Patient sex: M
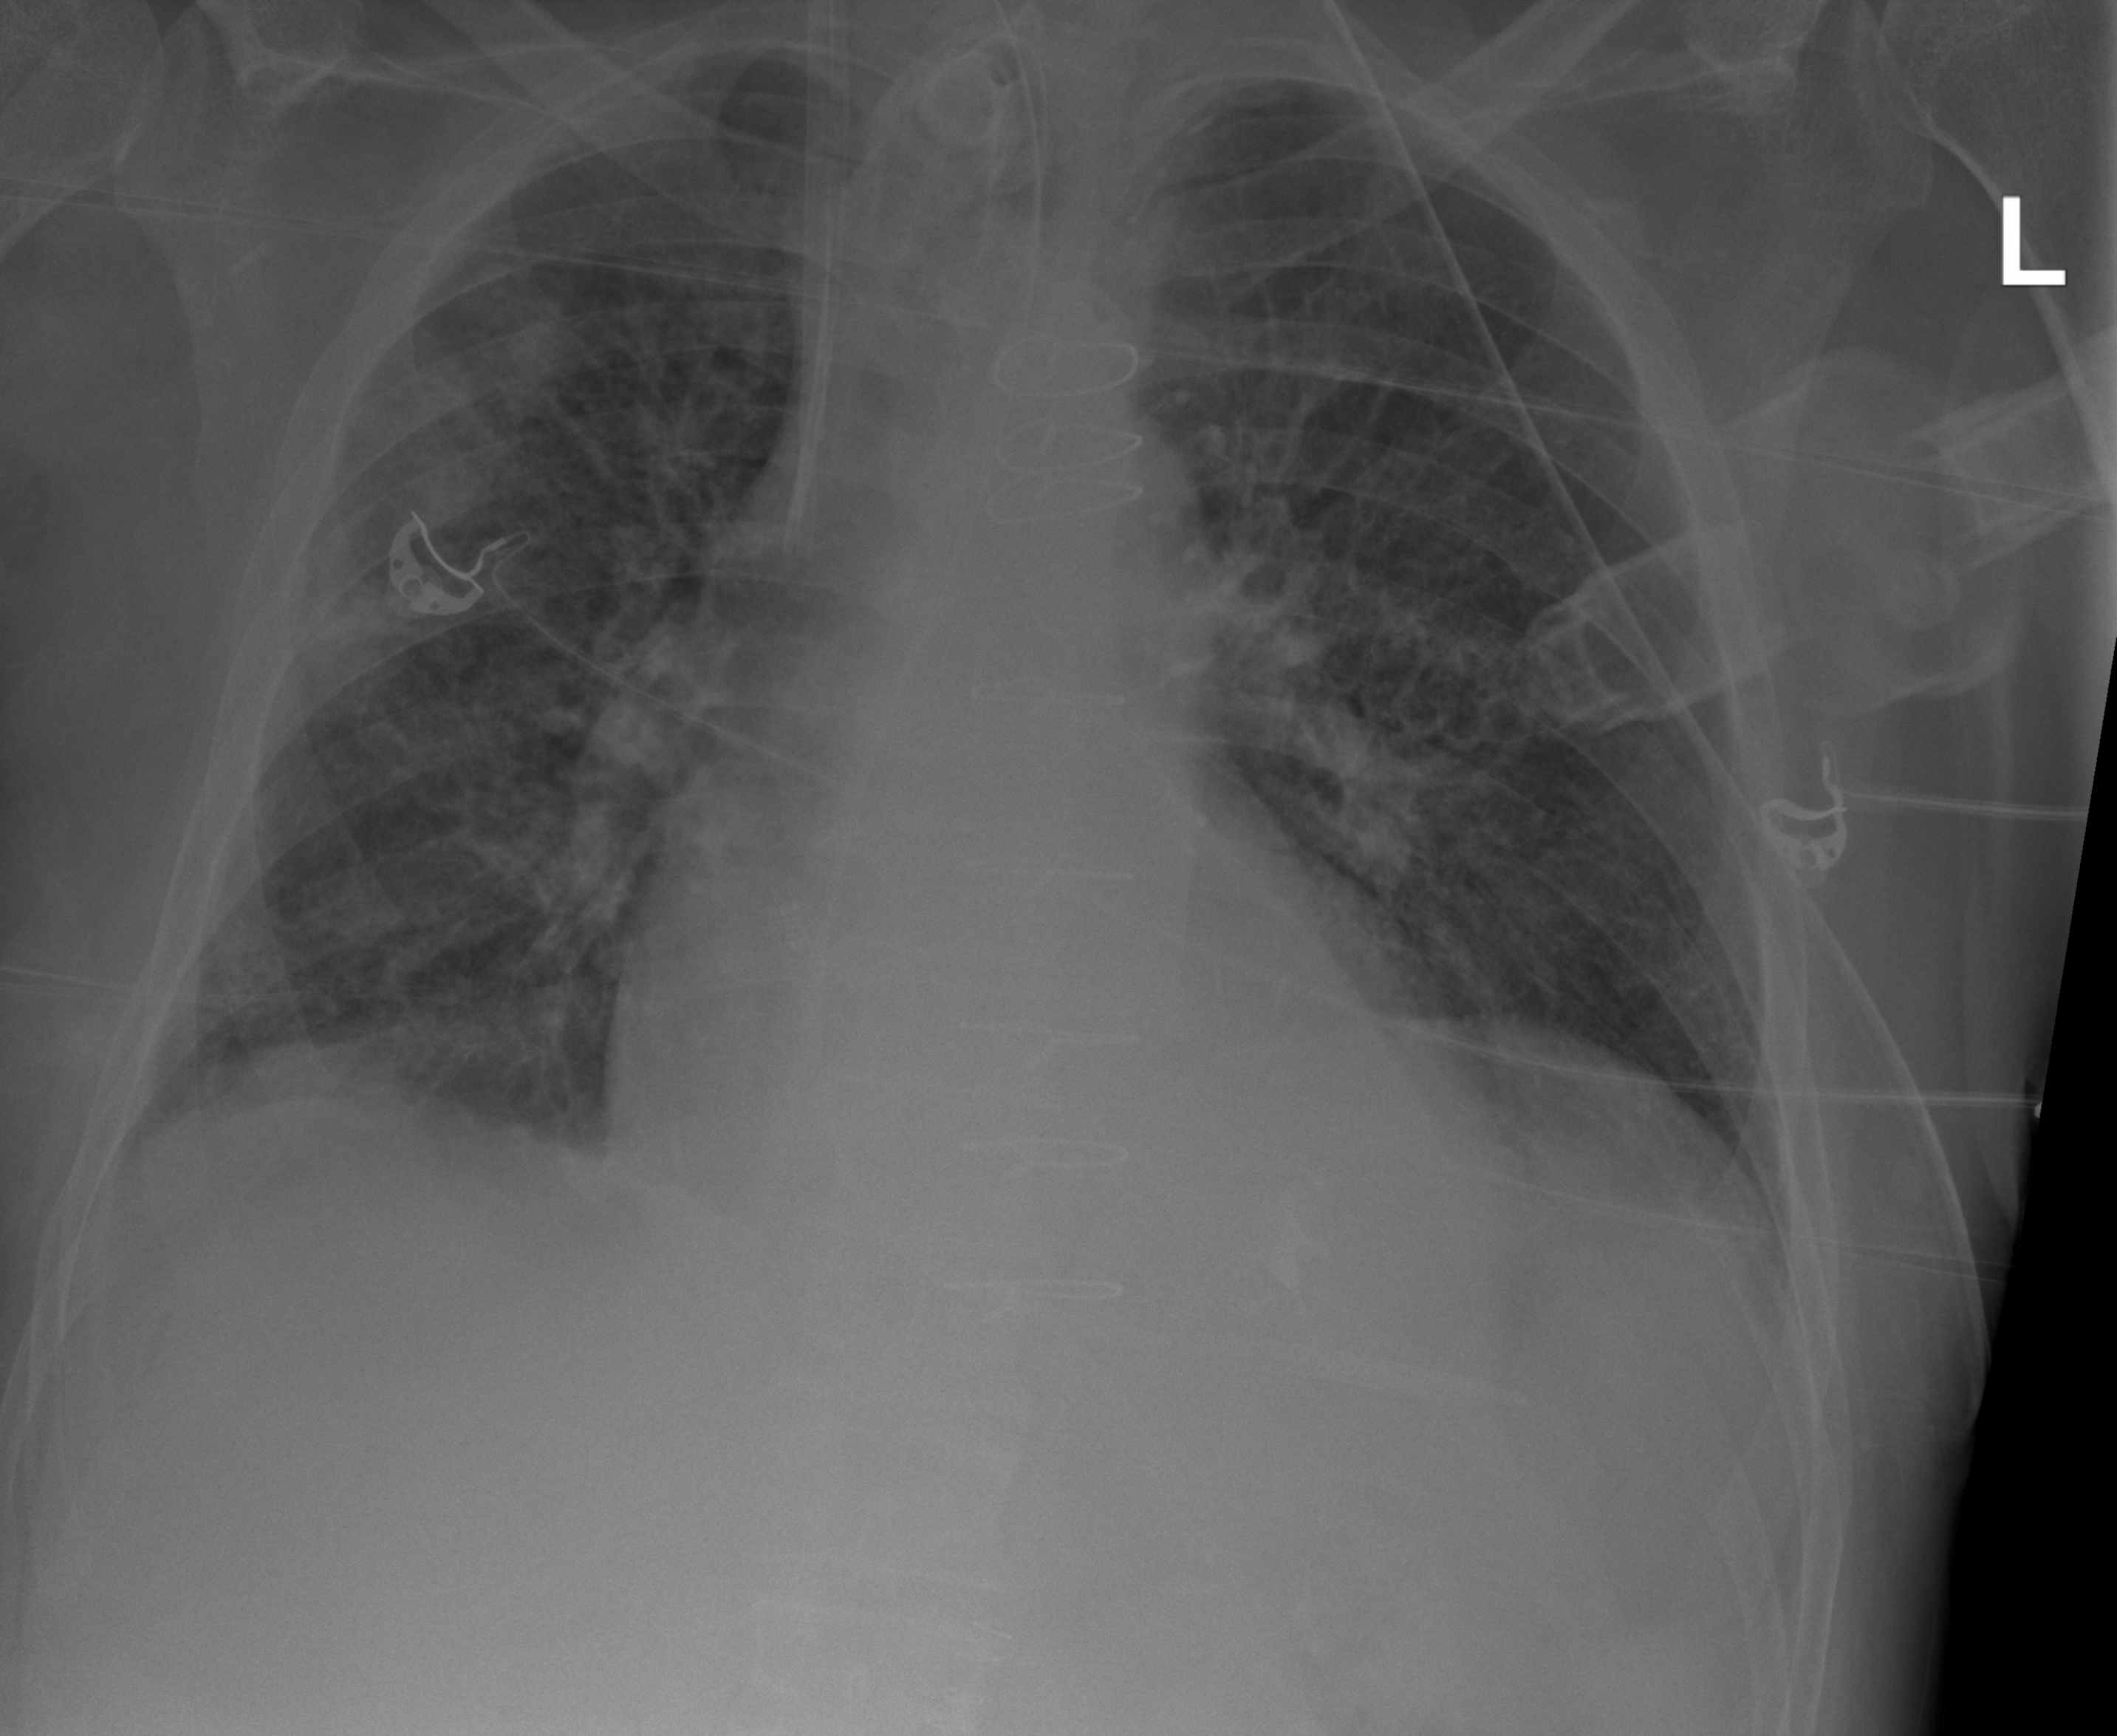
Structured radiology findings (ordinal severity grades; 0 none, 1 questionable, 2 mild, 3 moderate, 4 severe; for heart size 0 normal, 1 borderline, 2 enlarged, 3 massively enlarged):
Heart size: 2
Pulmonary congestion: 2
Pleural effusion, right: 2
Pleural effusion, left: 0
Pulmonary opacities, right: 2
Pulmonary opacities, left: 2
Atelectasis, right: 2
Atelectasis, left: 0